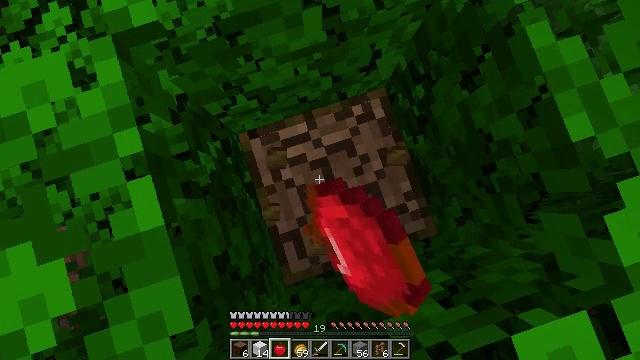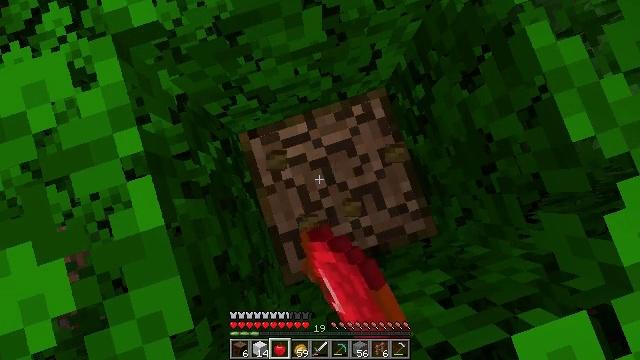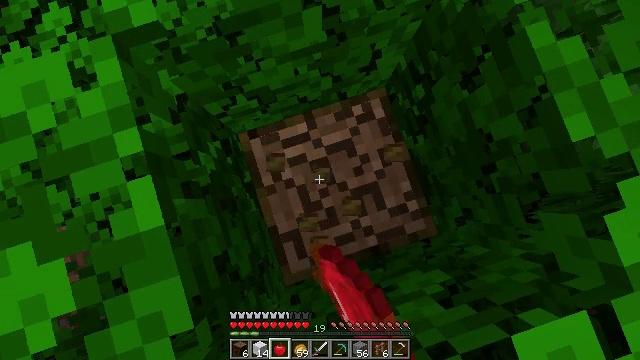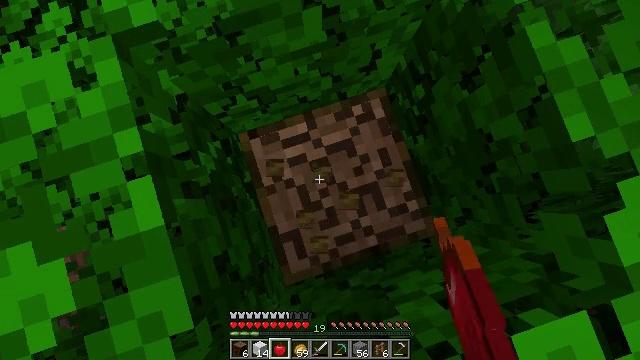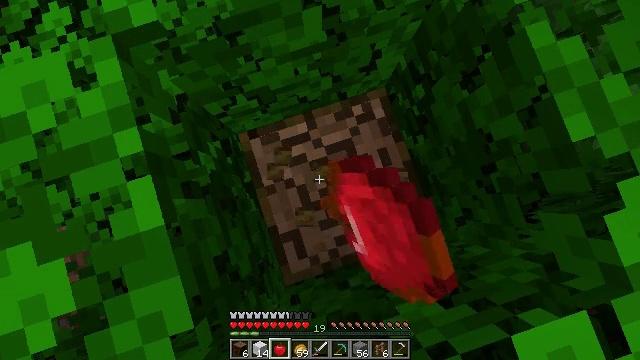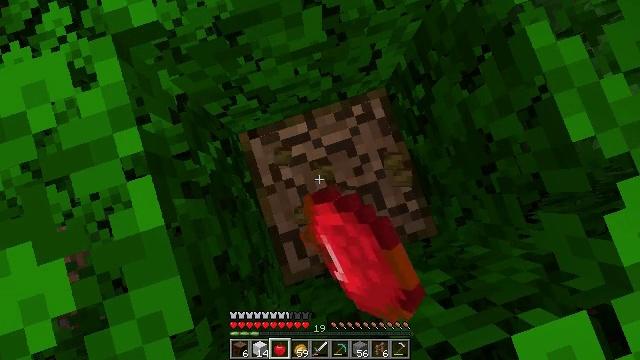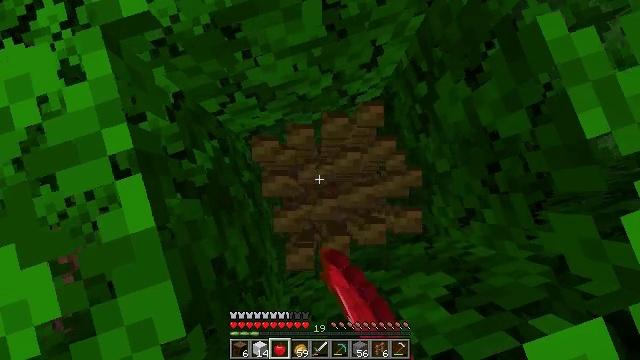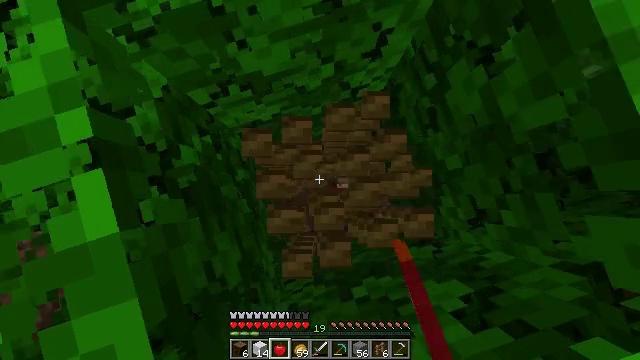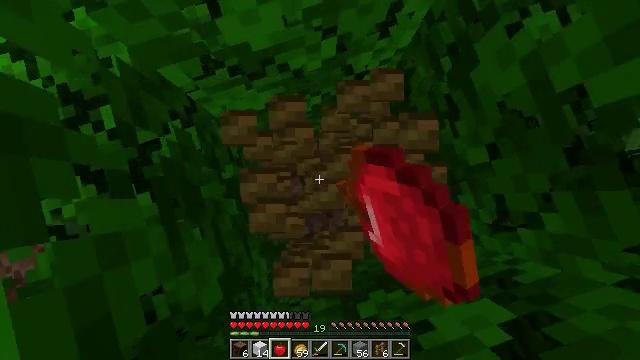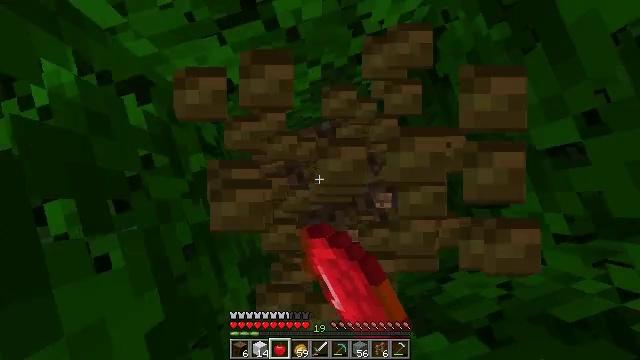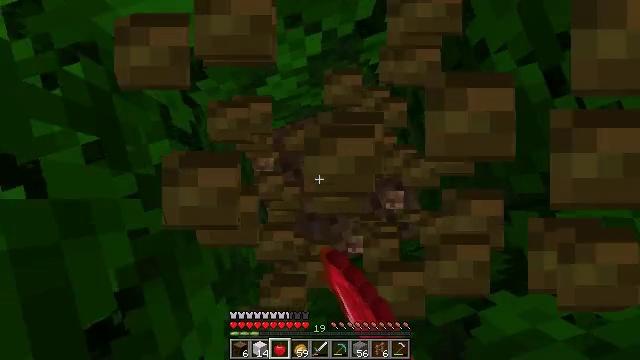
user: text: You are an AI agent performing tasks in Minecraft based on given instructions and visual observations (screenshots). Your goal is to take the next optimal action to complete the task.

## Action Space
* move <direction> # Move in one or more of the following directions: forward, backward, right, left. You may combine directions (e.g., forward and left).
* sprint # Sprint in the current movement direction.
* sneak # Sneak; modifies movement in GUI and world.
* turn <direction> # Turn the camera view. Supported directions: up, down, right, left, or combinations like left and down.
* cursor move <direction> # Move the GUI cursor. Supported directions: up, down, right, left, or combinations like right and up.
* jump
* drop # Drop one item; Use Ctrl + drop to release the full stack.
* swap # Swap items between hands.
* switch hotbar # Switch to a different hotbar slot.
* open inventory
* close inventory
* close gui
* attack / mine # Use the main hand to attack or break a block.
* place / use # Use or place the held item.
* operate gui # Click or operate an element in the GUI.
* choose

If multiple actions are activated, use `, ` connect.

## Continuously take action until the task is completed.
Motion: motion action
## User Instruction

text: Use an axe to chop the jungle log.
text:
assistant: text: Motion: attack / mine
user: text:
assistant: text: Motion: attack / mine
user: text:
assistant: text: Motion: attack / mine
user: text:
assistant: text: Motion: attack / mine
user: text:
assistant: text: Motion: attack / mine
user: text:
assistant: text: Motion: attack / mine
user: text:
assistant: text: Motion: attack / mine
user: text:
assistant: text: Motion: attack / mine
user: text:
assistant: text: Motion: attack / mine
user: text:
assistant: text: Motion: attack / mine
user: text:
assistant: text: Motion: attack / mine